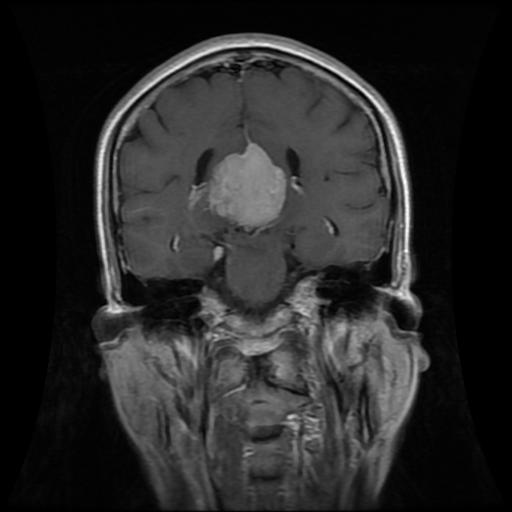
Label: meningioma